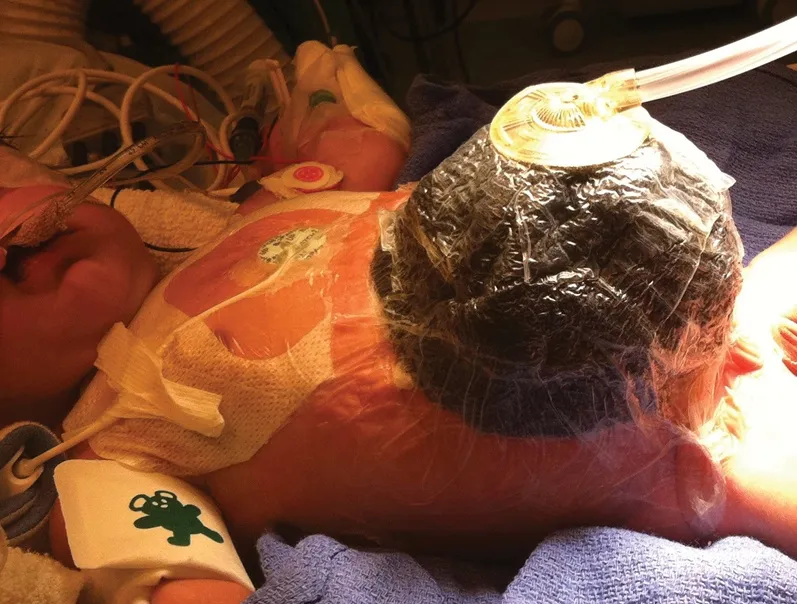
Initial vacuum-assisted closure dressing on day of life 22.
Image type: medical_photograph (other_medical_photograph)